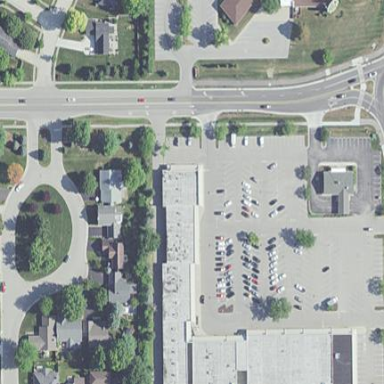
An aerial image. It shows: Retail building.